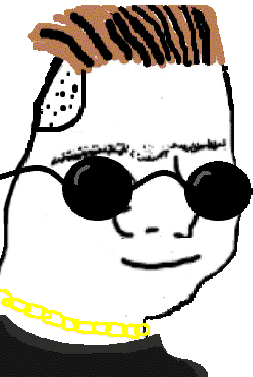
Label: 5_Zoomer